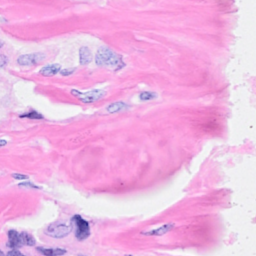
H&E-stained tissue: Breast